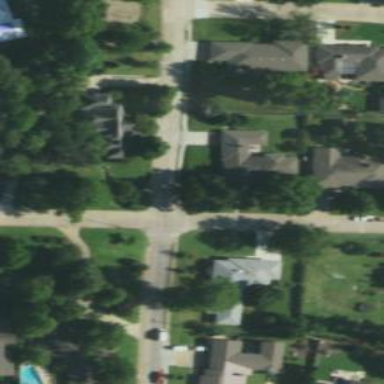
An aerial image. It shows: Road with stop sign.